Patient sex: M
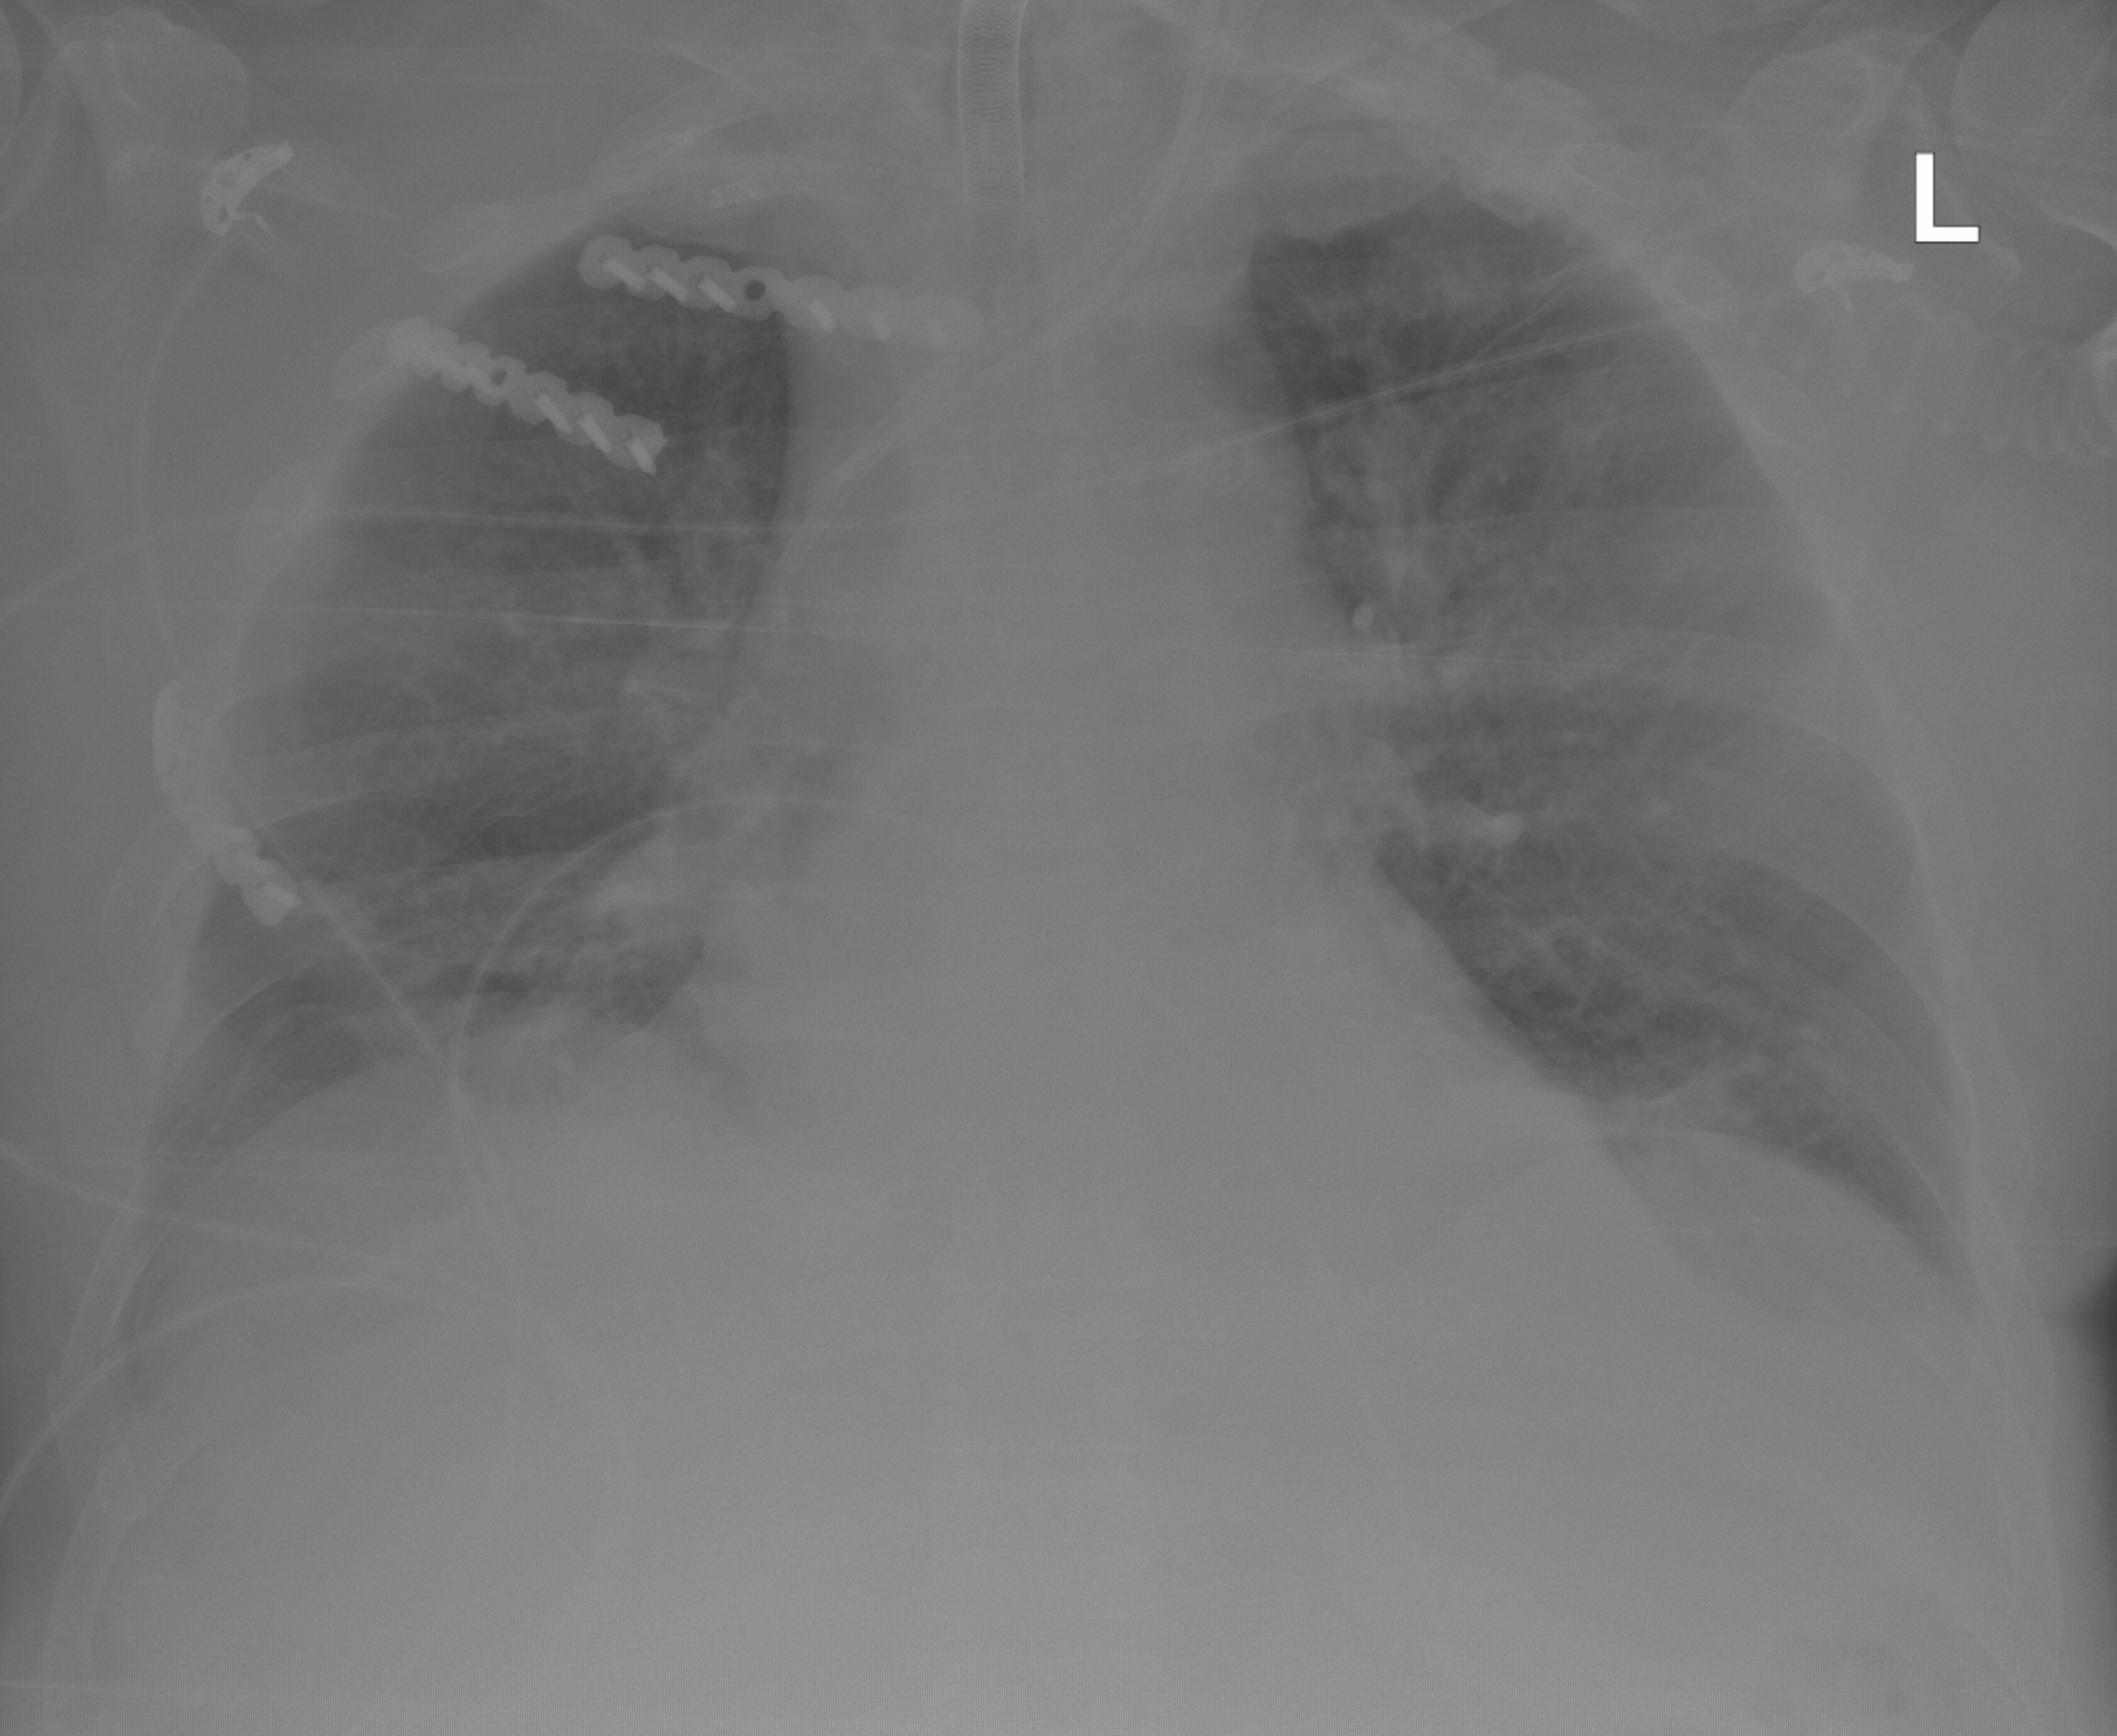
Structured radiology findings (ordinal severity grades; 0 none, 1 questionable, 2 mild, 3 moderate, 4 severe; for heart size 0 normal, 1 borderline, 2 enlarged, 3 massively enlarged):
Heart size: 2
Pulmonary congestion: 2
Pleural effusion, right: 0
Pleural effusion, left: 0
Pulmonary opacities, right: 0
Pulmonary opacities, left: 0
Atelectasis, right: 2
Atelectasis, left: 2